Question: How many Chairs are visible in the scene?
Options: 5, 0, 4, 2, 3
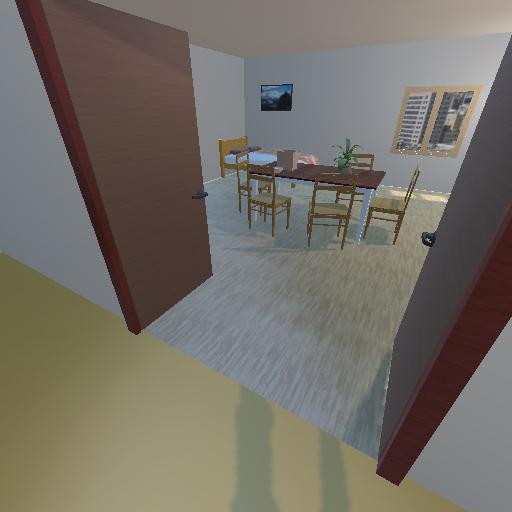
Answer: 5